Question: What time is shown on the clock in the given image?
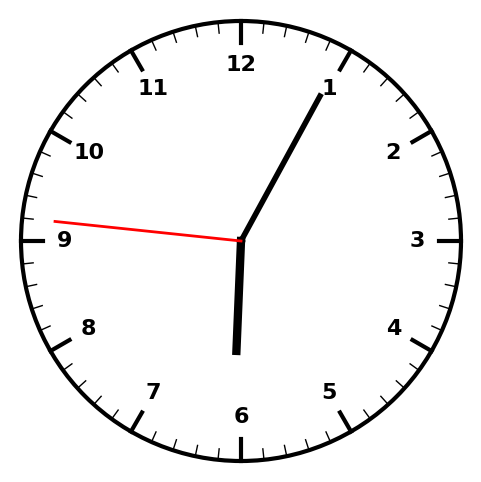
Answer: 06:04:46